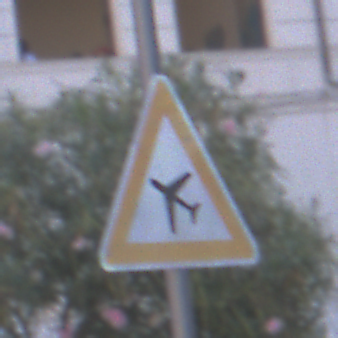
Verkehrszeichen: FlugbetriebRechts
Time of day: SunriseSunset
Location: Outdoor (Urban)
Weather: PartlyCloudy
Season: NotSpecified
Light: Natural